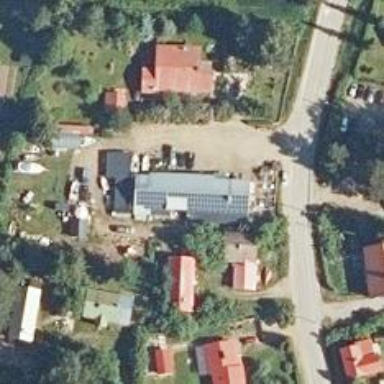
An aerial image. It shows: Convenience shop.